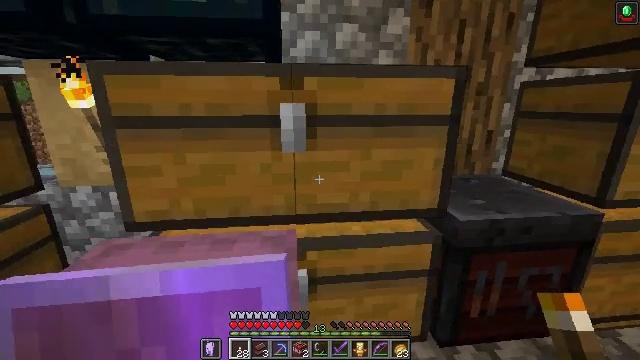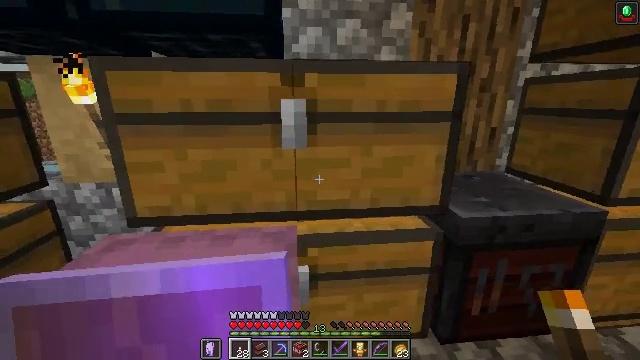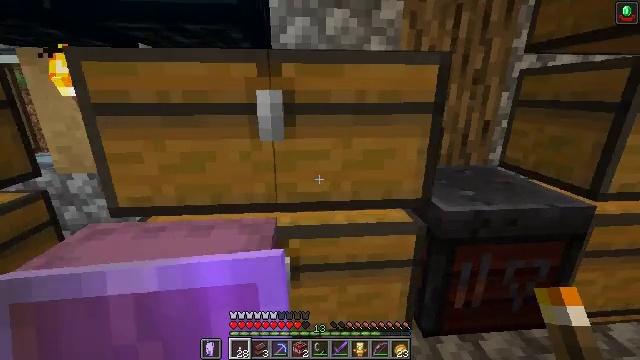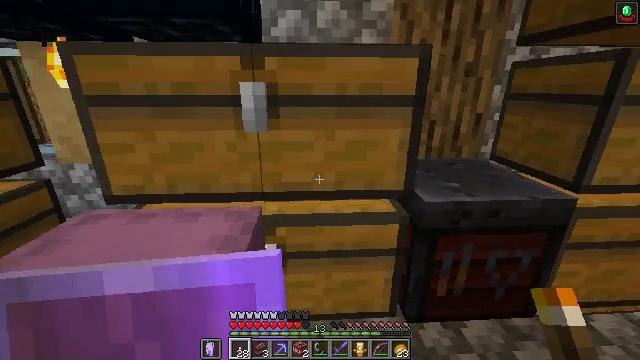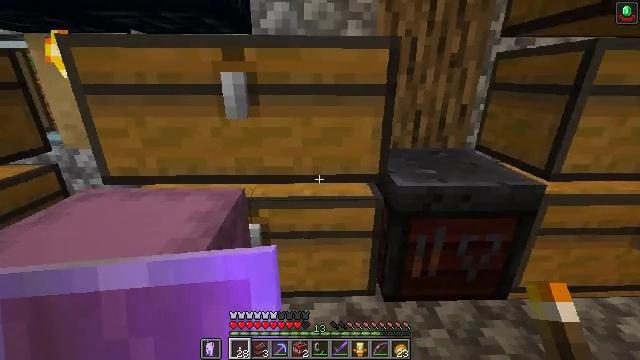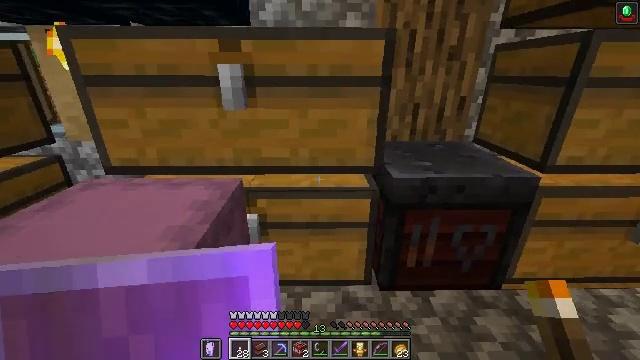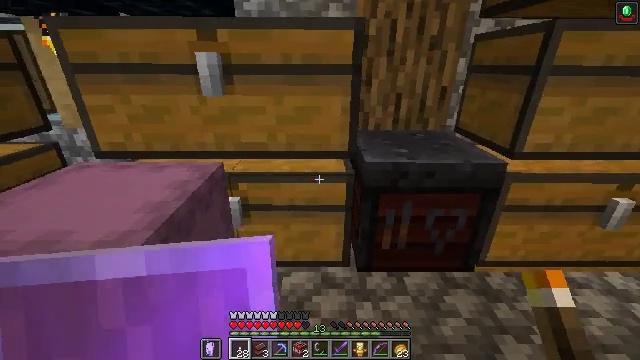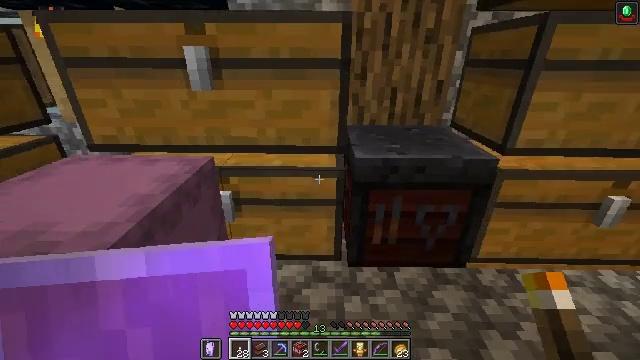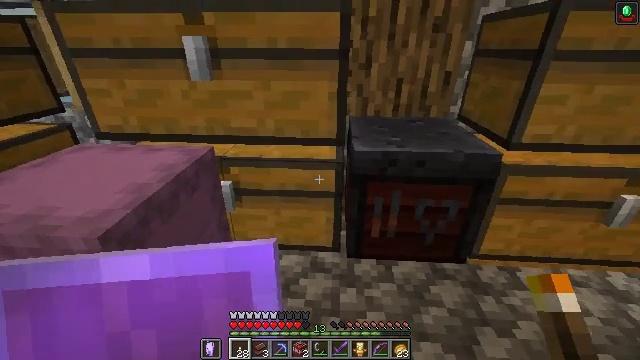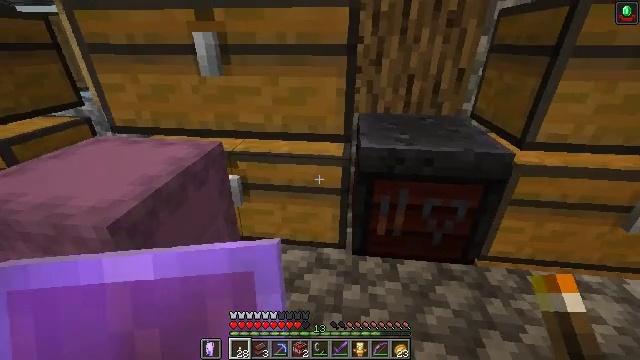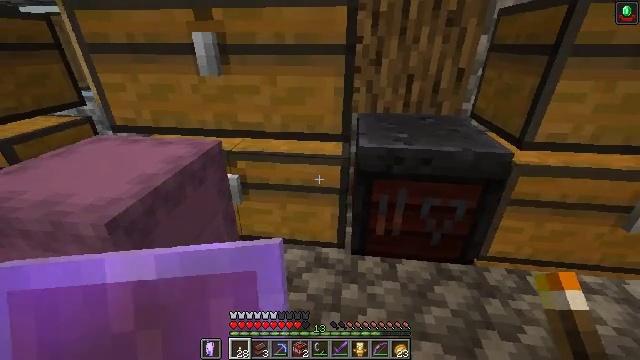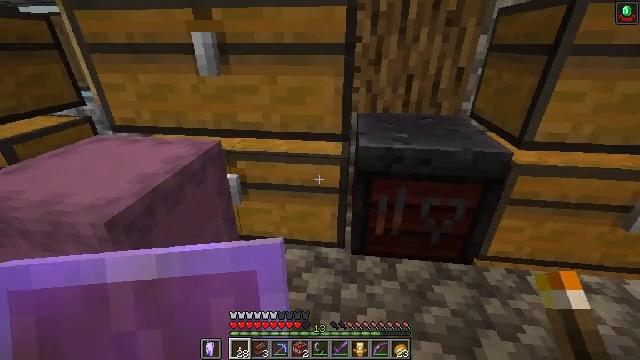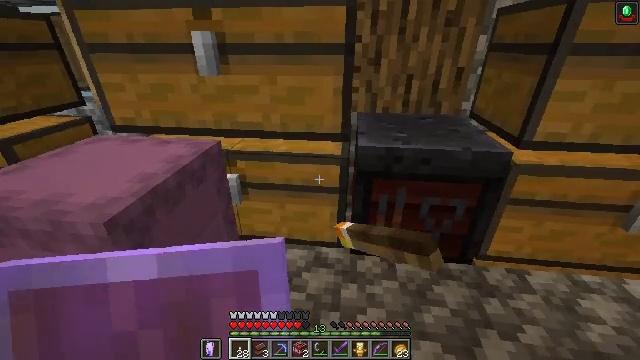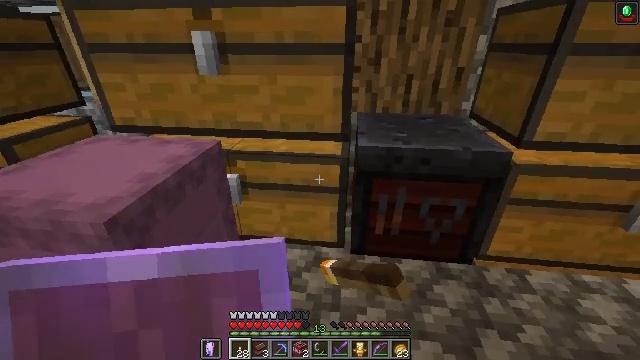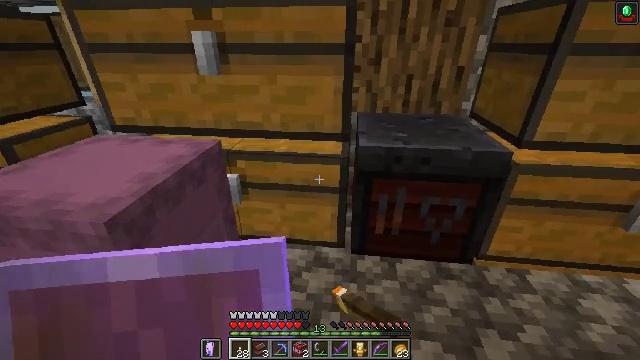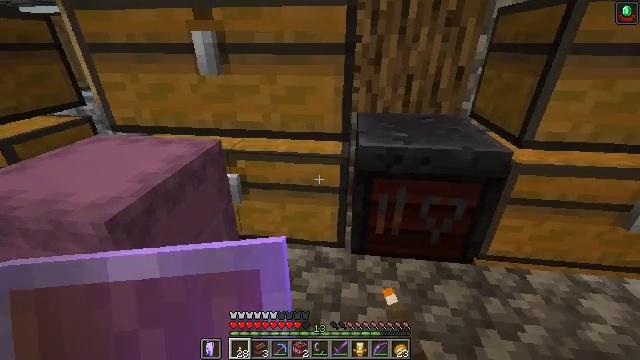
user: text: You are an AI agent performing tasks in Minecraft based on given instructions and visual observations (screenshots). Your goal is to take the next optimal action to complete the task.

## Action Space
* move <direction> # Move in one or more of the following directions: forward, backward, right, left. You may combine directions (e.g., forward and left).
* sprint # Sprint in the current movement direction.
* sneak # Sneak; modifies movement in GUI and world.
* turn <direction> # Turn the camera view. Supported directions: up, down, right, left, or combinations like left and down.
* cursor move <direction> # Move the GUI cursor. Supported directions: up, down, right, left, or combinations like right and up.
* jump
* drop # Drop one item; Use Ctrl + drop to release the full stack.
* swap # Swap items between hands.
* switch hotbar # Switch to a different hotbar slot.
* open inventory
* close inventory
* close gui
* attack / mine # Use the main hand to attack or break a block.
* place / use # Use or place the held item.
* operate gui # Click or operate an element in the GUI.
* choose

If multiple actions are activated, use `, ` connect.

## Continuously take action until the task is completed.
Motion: motion action
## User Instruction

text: Transform netherite scraps and gold into a netherite ingot.
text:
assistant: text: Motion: no_op
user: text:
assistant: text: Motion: move right, turn left and down
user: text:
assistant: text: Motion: move back and move right, turn left and down
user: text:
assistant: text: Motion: move back and move right, turn left and down
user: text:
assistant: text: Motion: move back and move right, turn down
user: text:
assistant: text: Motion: move right, turn down
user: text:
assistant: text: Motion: turn left and down
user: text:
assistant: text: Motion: turn left and down
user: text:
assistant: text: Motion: turn left
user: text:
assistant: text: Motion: no_op
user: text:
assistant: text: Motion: use / place
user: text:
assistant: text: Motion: use / place
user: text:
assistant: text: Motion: use / place
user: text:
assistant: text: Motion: no_op
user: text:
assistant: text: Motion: no_op
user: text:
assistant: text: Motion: no_op
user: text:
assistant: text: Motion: no_op
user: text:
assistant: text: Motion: cursor move up
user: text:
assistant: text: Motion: cursor move up
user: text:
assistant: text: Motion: cursor move up
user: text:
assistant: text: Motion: cursor move up
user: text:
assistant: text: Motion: cursor move up
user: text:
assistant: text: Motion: cursor move up
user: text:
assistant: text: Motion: cursor move up
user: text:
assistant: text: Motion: cursor move up
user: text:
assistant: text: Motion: no_op
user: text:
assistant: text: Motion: close inventory
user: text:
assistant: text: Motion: close inventory
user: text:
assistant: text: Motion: turn left and up, close inventory
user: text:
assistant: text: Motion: turn left and up